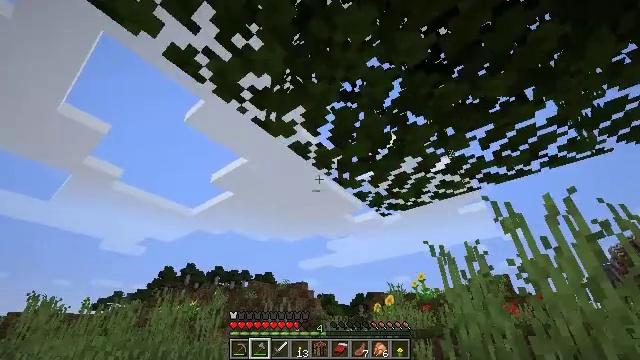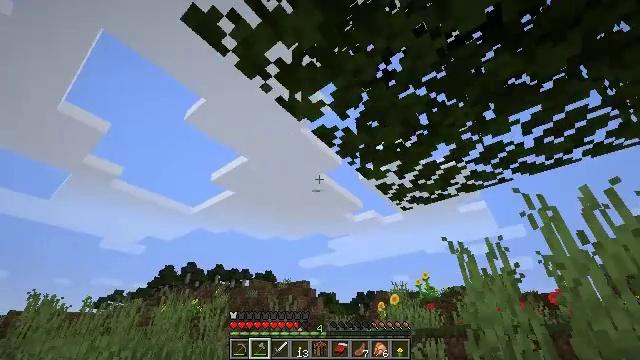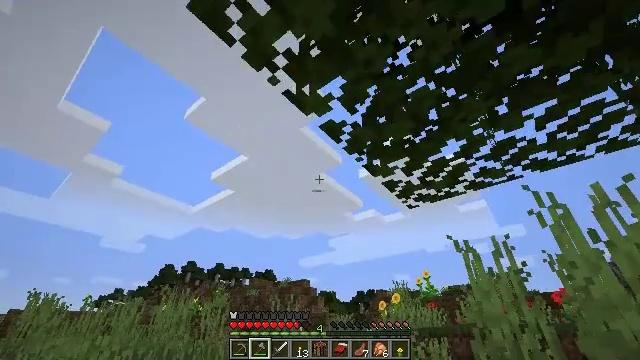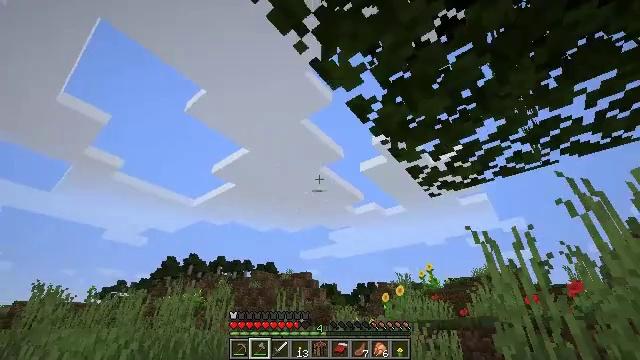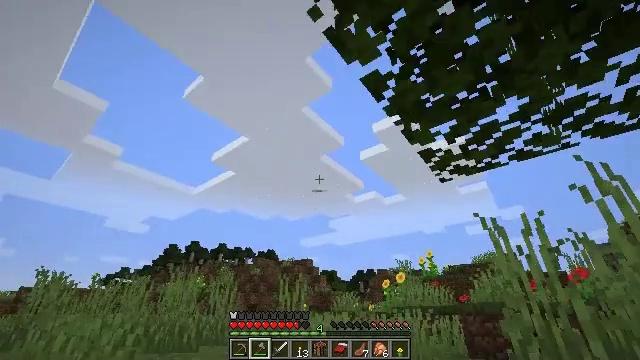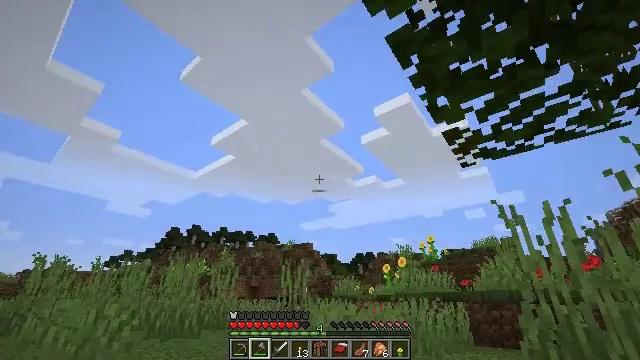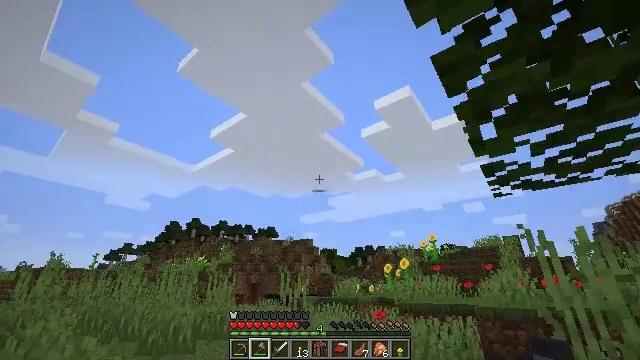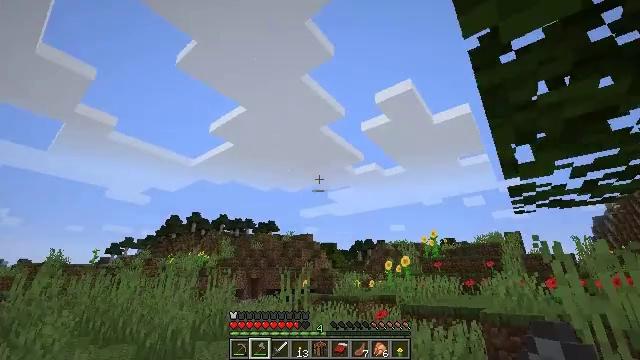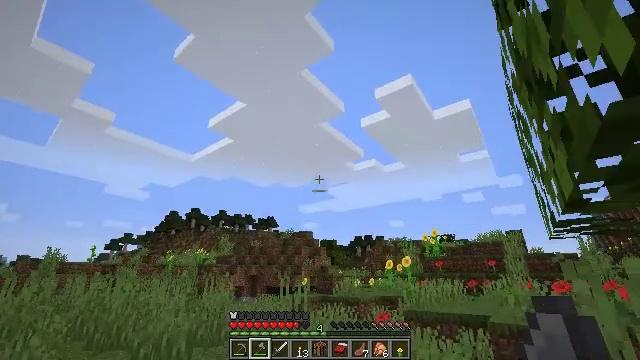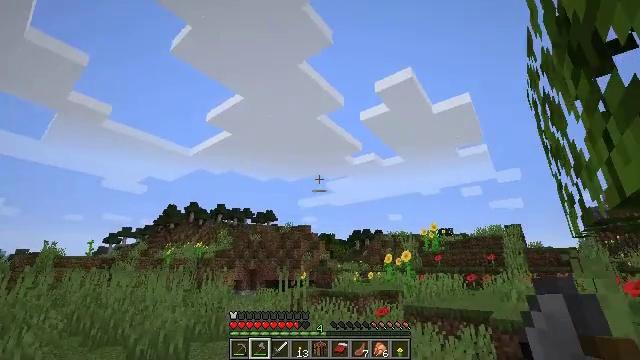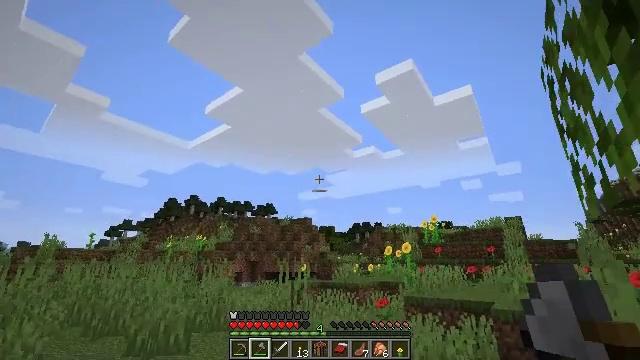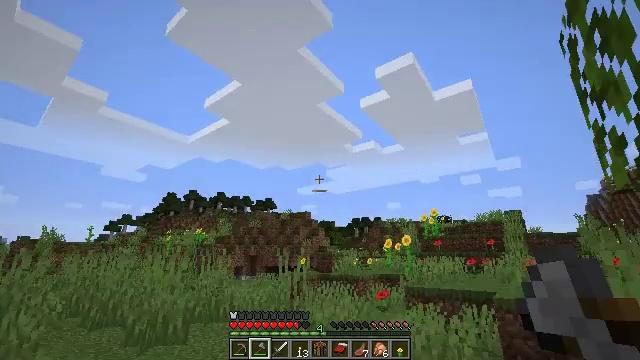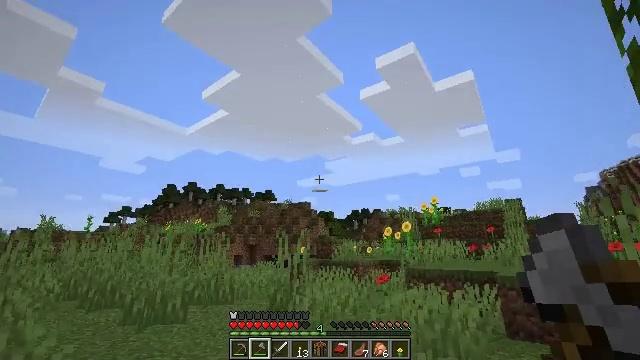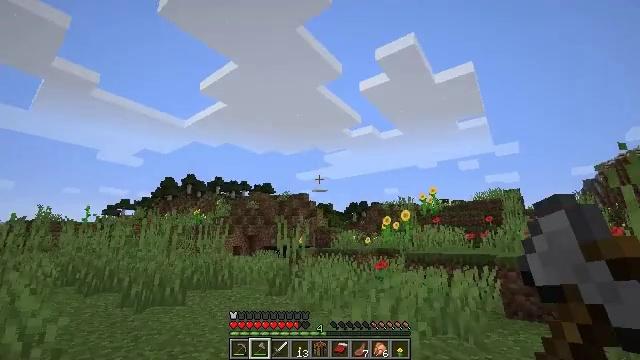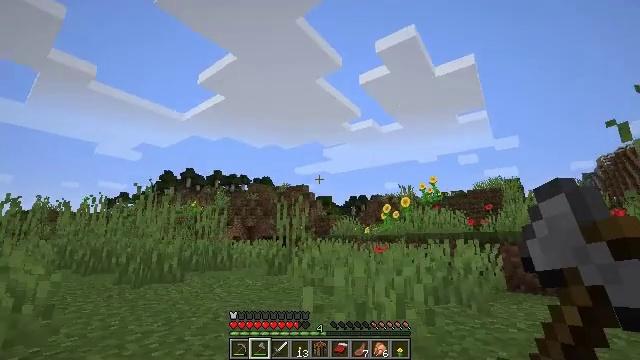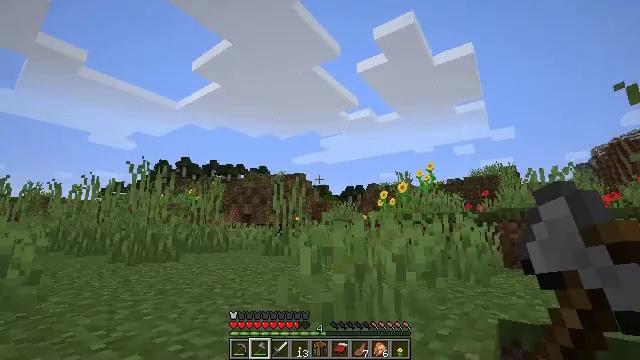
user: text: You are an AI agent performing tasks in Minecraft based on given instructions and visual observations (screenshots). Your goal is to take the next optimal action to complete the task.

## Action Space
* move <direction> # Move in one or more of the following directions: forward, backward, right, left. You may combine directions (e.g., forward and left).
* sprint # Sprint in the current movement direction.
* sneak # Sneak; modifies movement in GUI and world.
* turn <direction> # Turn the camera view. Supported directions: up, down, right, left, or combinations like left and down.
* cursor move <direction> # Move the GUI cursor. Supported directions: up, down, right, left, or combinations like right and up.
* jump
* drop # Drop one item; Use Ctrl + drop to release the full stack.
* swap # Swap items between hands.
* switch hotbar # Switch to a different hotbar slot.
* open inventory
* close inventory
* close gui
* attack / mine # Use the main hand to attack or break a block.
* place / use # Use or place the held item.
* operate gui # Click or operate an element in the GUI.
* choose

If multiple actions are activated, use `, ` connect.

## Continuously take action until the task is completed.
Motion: motion action
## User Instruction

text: Gather a tall sunflower.
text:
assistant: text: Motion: move forward and move left
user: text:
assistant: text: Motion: move forward and move left
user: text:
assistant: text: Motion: move forward and move left, turn down
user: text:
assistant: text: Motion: move forward, turn down
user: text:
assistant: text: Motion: move forward, turn down, jump
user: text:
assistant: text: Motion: move forward, turn down, jump
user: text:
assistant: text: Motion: move forward, turn down, jump
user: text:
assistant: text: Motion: move forward, turn down, jump
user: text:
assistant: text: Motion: move forward, turn down, jump
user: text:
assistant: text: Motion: move forward, turn down
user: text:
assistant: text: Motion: move forward, turn down
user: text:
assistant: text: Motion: move forward, turn down
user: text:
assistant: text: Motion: move forward, turn down
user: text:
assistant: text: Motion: move forward, turn down
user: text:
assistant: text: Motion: move forward, turn down
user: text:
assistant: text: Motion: move forward, turn down
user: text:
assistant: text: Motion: move forward, turn right and down
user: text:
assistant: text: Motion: move forward, turn down
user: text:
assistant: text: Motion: move forward
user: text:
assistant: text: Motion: move forward, turn down
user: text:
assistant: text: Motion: move forward, turn down
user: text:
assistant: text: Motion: move forward
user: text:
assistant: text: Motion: move forward
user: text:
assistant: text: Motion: move forward, turn down
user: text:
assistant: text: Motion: move forward, turn down
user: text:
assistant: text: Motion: move forward, jump
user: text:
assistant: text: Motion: move forward, jump
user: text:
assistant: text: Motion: move forward, jump
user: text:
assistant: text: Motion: move forward, jump
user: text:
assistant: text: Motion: move forward